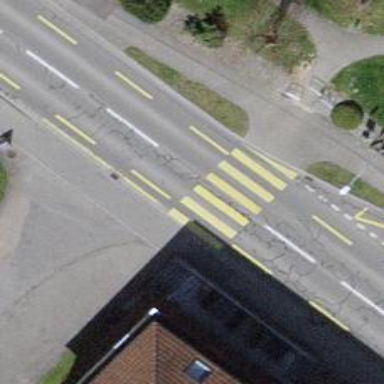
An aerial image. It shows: Kerb serving as barrier.